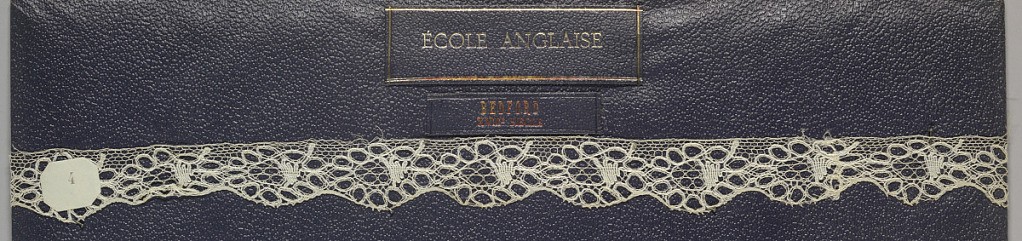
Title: Edging
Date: early 18th century
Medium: Technique: bobbin lace
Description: Edge of bobbin lace floral ovals repeated; early 18th century Bedford.